Field crop: tomato
Growth stage: 2
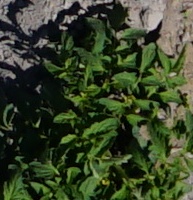
Species: tomato